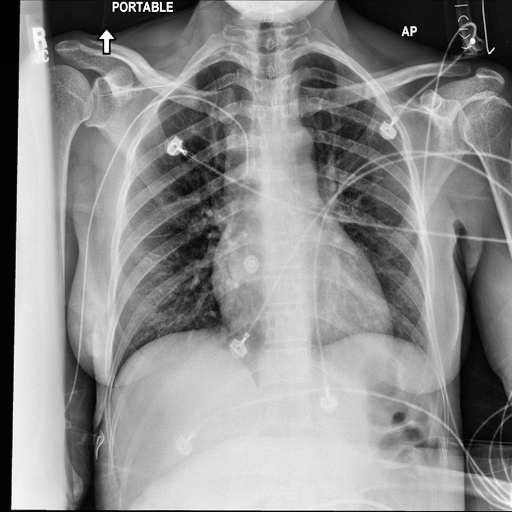
Finding: NORMAL